Field crop: tomato
Growth stage: 1
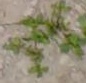
Species: portulaca